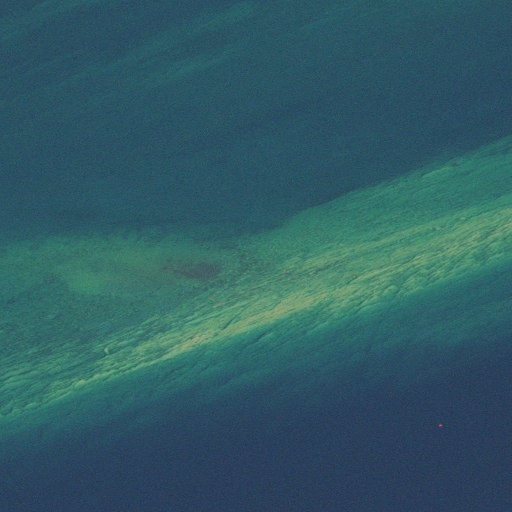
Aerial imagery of bar in Michigan named Harlem Reef containing only open water